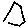
Label: triangle